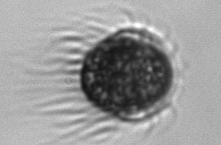
Label: Mesodinium